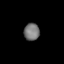
Tissue: lung
Cell type: Epithelial cells
Senescence score: 0.09106
Nuclear area (px): 260
Mean DAPI intensity: 117.642